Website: home-depot
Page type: payment
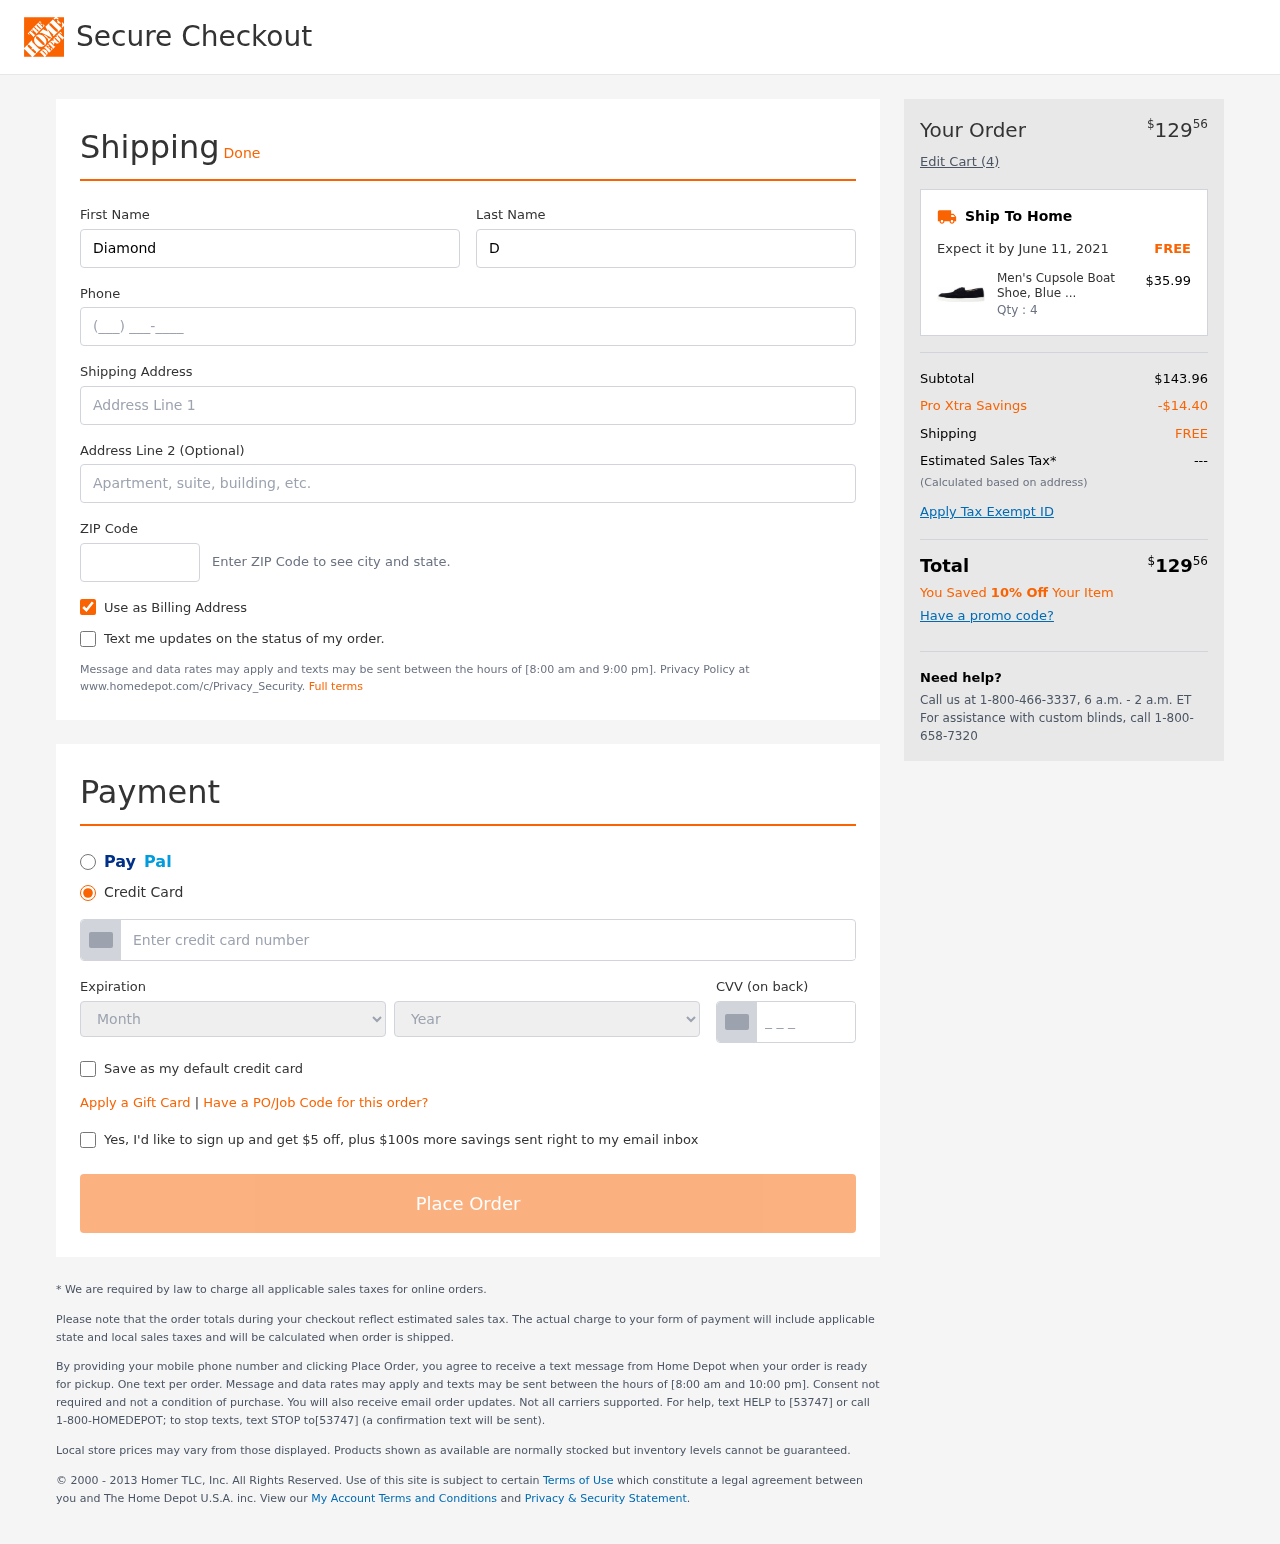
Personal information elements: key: PII_CARD_CVV
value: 2224
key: PII_CARD_EXPIRY_MONTH
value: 06
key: PII_CARD_EXPIRY_YEAR
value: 26
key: PII_CARD_NUMBER
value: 3435 7141 3274 727
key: PII_FIRSTNAME
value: Diamond
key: PII_LASTNAME
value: Daniels
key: PII_PHONE
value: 2147162190
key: PII_POSTCODE
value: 22261
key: PII_STREET
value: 1692 Lori Passage
Product elements: key: PRODUCT1_NAME
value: Men's Cupsole Boat Shoe, Blue Navy Suede, women 2
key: PRODUCT1_PRICE
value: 35.99
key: PRODUCT1_QUANTITY
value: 4
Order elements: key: ORDER_TOTAL
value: $12956
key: ORDER_NUM_ITEMS
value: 4
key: ORDER_DELIVERY_DATE
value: June 11, 2021
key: ORDER_SUBTOTAL
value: $143.96
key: ORDER_DISCOUNT
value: -$14.40
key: ORDER_SHIPPING_COST
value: FREE